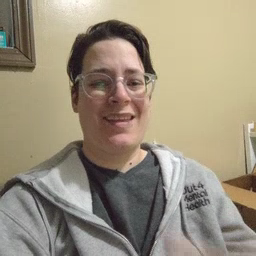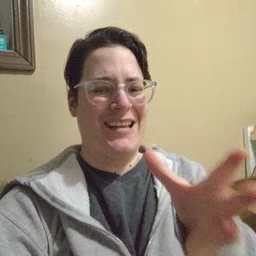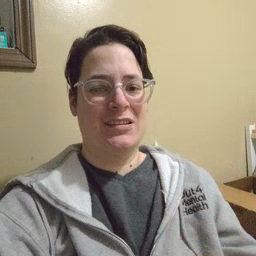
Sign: hate